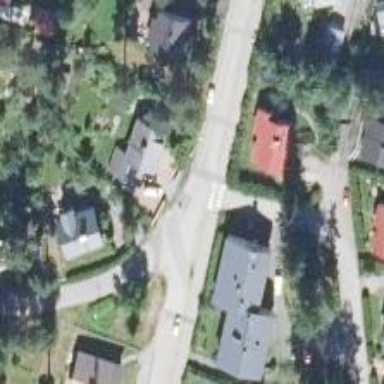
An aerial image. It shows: Crossing road.